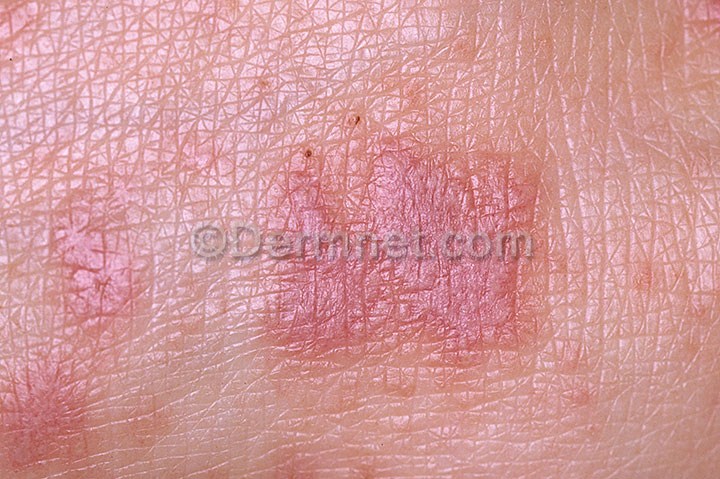
Disease: Nail Fungus and other Nail Disease